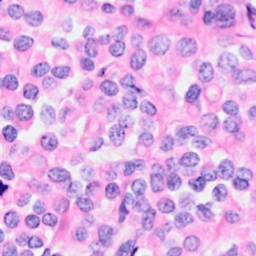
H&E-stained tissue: Breast